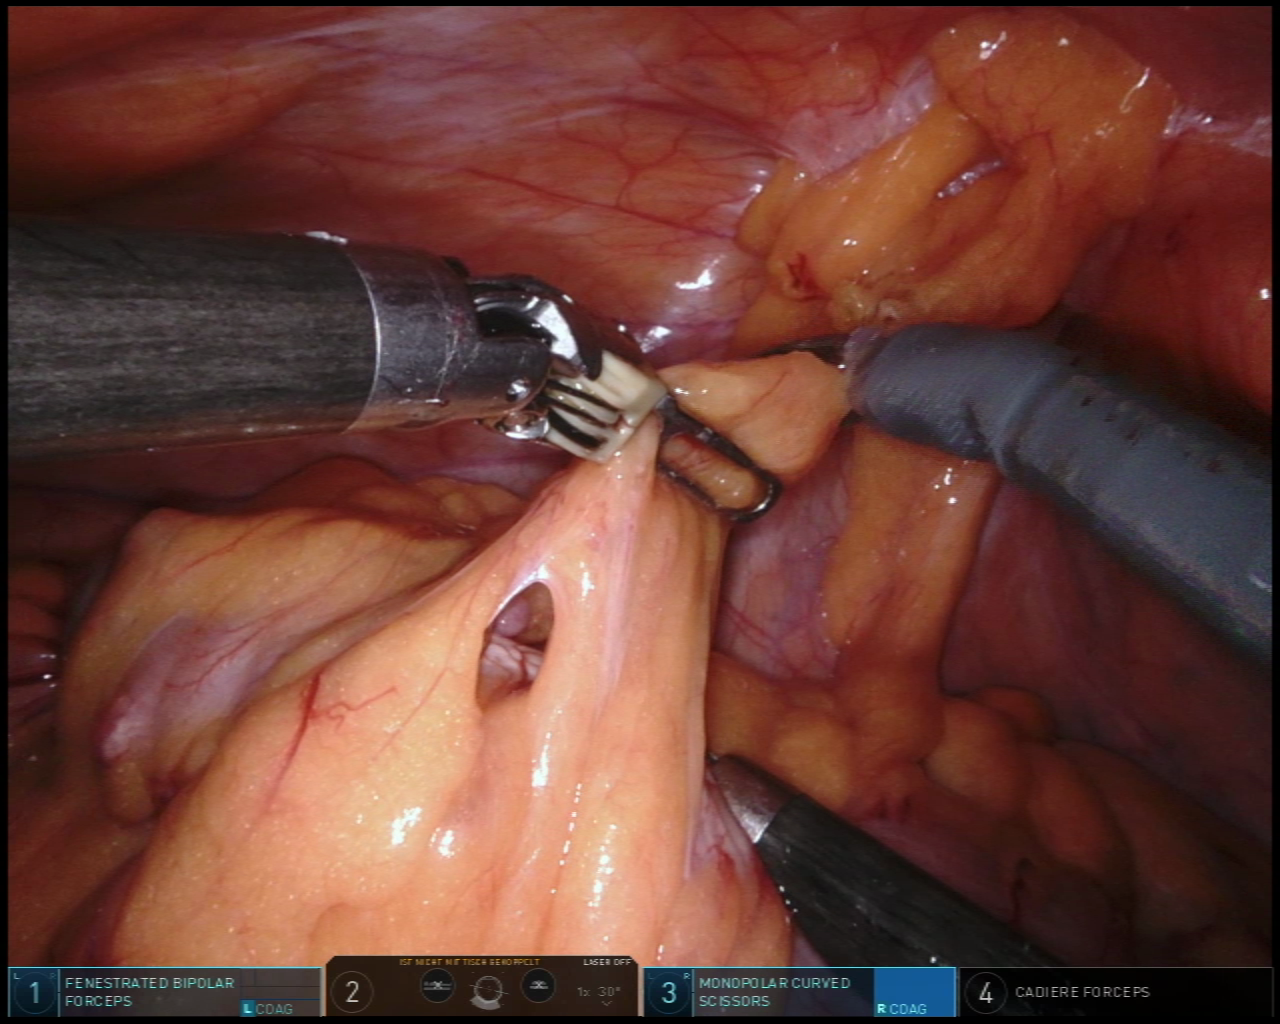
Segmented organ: colon
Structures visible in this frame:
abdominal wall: yes
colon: yes
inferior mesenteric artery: no
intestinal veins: no
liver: no
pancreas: no
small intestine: no
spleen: no
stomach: no
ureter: no
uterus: no
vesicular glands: no